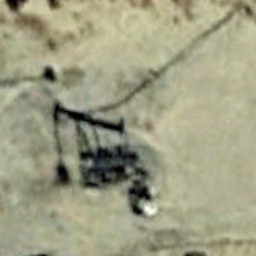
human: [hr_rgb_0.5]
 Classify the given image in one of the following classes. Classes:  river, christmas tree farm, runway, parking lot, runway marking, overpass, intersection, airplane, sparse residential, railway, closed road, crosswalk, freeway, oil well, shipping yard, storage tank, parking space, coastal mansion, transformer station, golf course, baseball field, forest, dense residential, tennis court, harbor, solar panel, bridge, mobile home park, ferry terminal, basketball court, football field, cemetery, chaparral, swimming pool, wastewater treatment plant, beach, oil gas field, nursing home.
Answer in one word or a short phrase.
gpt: oil well